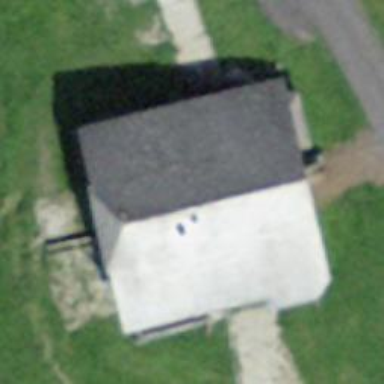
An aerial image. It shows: Cabin is depicted in the image.